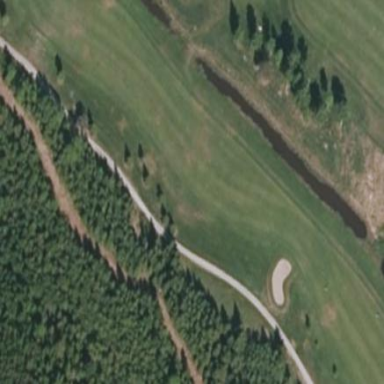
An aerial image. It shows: Golf fairway surrounded by grass.